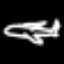
Label: airplane